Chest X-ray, PA view. Patient: 44 years old, sex F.
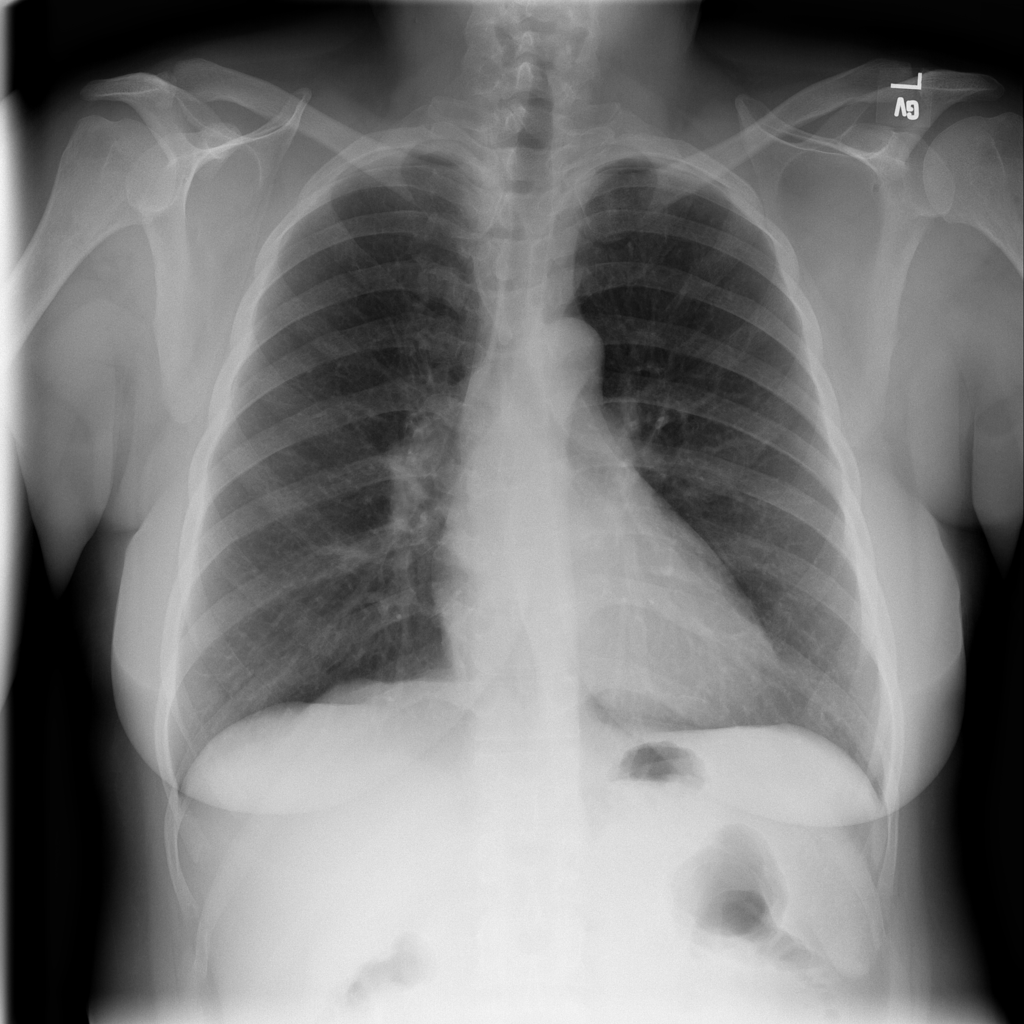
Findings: No Finding